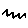
Label: zigzag